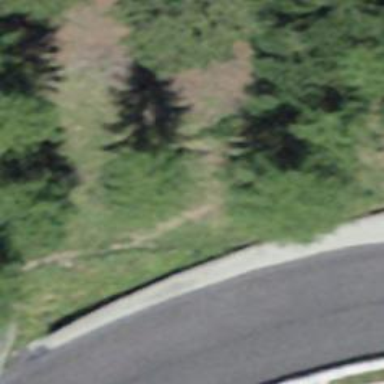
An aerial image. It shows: Path.